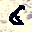
Label: 6